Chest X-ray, PA view. Patient: 46 years old, sex M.
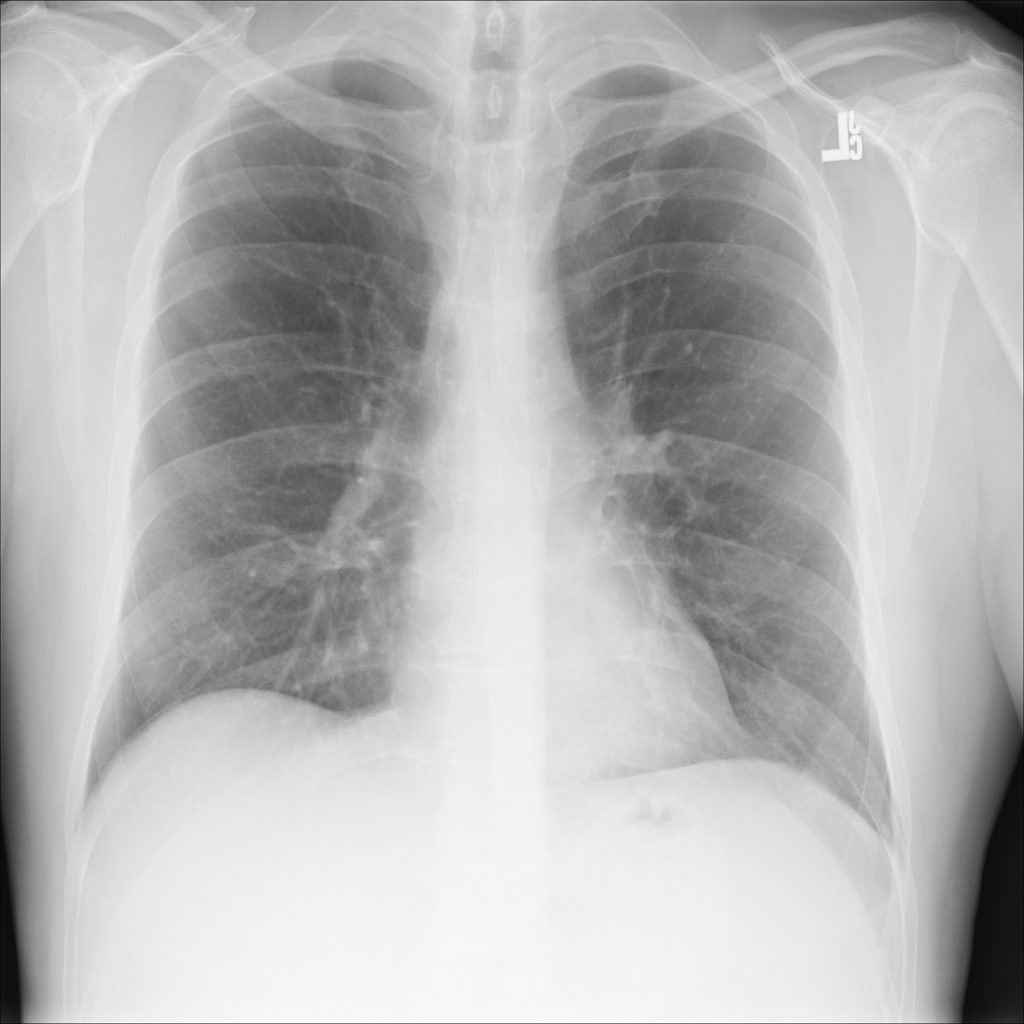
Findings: No Finding